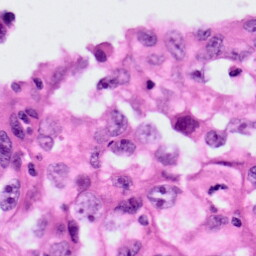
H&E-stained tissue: Lung